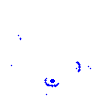
Particle: proton